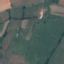
Label: Pasture